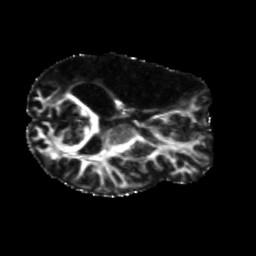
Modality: FA
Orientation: axial
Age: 40
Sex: male
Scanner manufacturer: siemens
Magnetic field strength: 3 T
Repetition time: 5.25 s
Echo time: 0.08 s